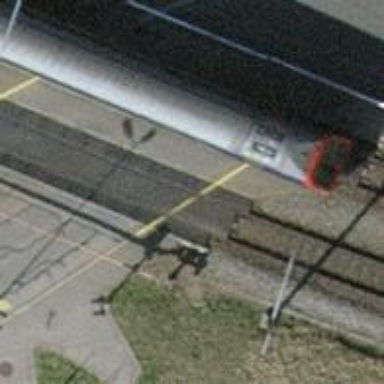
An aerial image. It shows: Railway crossing with full traffic signal barriers.